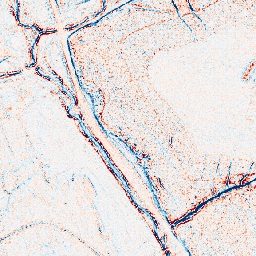
Category: edge_preserving
Decomposition family: anisotropic_diffusion
Decomposition parameters: iterations: 5
kappa: 10
gamma: 0.1
Upsampling method: area
Upsampling parameters: scale: 4
Upsampling scale: 4